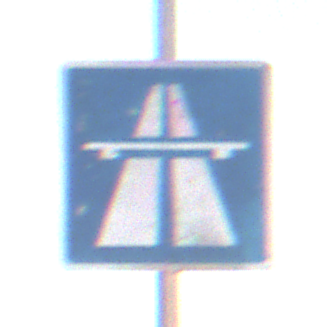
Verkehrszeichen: Autobahn
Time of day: SunriseSunset
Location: Outdoor (Nature)
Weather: Clear
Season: NotSpecified
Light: Natural